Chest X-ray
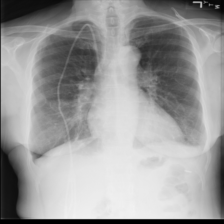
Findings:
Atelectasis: negative
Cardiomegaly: negative
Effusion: negative
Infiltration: positive
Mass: negative
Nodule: negative
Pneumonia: negative
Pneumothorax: negative
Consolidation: negative
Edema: negative
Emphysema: negative
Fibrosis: negative
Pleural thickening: negative
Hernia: negative